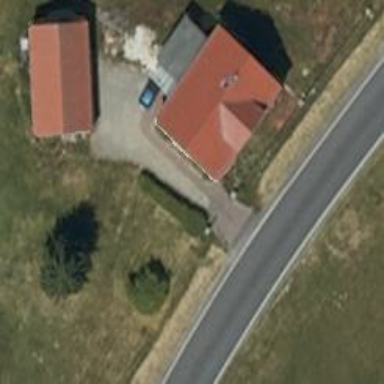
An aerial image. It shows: Simple house.